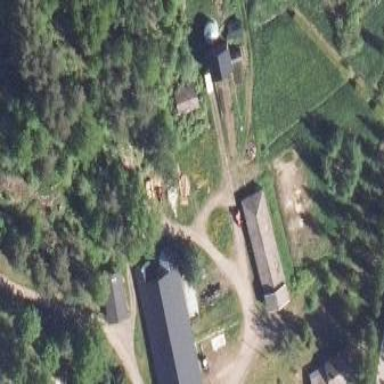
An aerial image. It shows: Farmyard area.